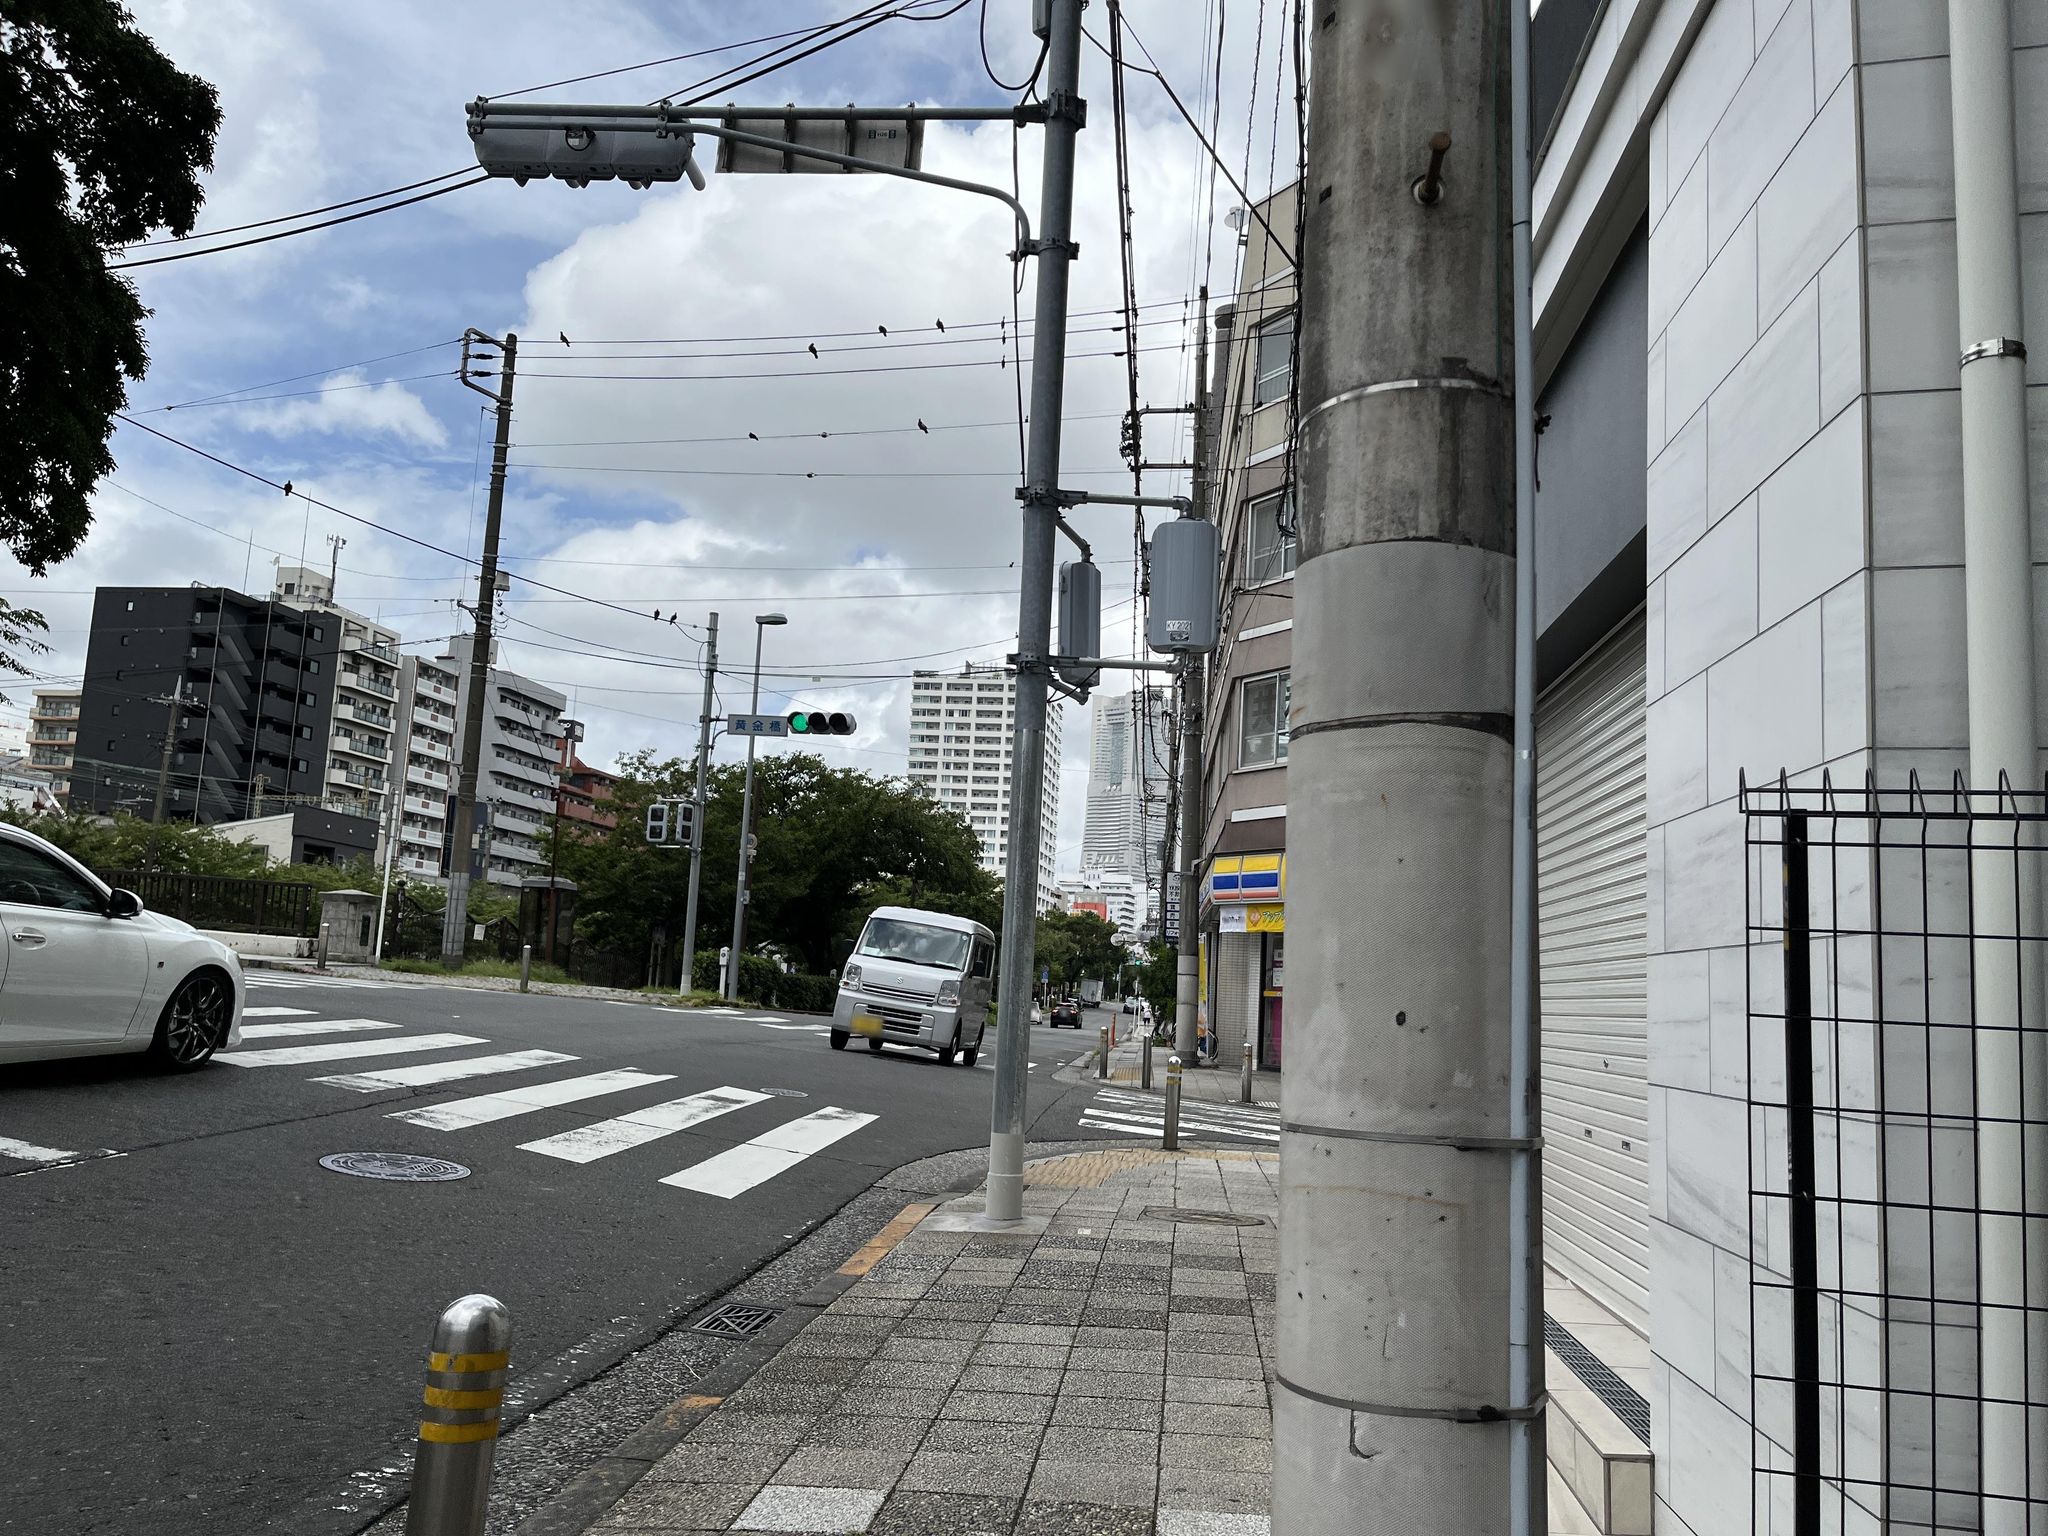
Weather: cloudy
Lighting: day
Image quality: good
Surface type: walking surface
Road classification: tertiary
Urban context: urban centre
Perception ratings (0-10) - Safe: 2.06, Lively: 6.24, Beautiful: 2.06, Boring: 2.1, Depressing: 1.19, Wealthy: 4.91